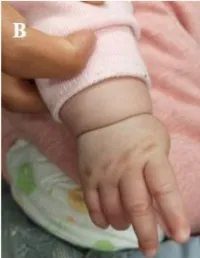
(B) Wrist joint seam showing significant stenosis.
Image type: medical_photograph (skin_photograph)